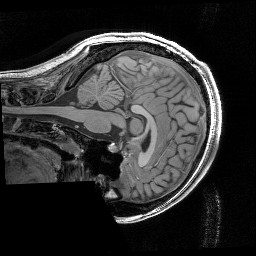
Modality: T1w
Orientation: sagittal
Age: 18
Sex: female
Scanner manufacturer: siemens
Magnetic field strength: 3 T
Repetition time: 2.3 s
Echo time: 0.00344 s